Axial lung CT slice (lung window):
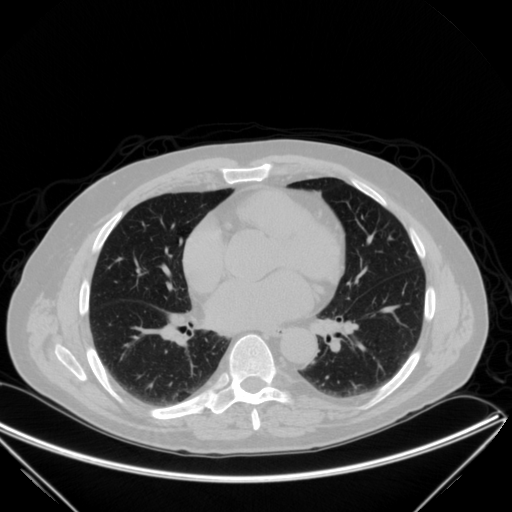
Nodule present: no